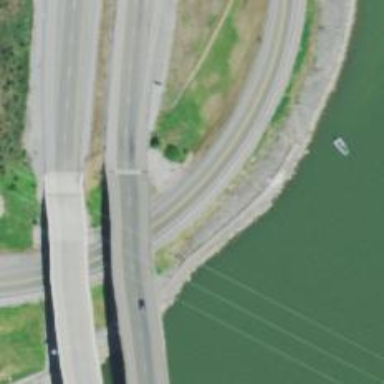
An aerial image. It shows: Trunk link highway.